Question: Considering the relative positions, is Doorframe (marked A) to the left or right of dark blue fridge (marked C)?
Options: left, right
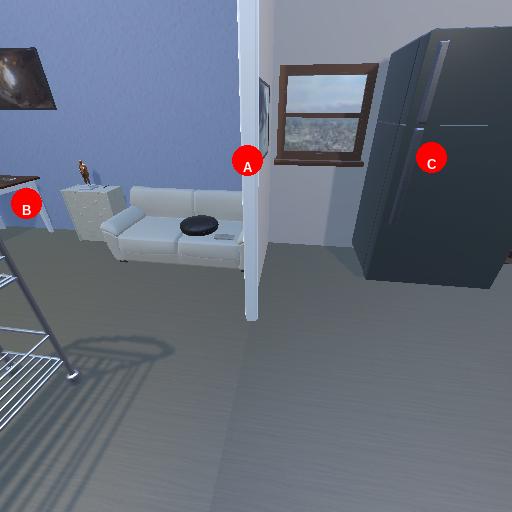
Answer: left